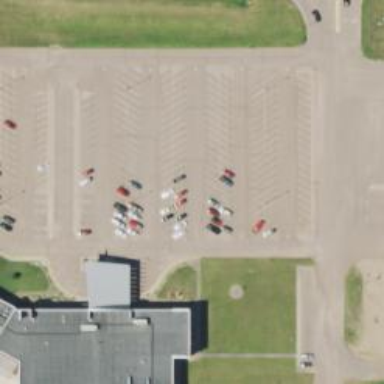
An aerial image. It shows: Parking area with asphalt surface.